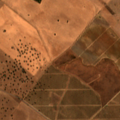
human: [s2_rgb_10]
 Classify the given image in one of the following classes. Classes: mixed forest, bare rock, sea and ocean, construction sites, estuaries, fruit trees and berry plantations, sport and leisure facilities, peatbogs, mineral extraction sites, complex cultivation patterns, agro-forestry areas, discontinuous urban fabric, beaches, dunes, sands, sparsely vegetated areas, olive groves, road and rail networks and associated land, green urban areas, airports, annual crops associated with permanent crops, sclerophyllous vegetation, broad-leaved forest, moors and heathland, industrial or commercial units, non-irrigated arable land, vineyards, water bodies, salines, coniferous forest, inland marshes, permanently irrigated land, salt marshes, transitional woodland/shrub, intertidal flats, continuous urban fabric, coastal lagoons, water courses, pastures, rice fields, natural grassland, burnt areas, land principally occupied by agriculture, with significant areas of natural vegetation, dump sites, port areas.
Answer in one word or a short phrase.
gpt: non-irrigated arable land, vineyards, olive groves, agro-forestry areas